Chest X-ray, PA view. Patient: 42 years old, sex F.
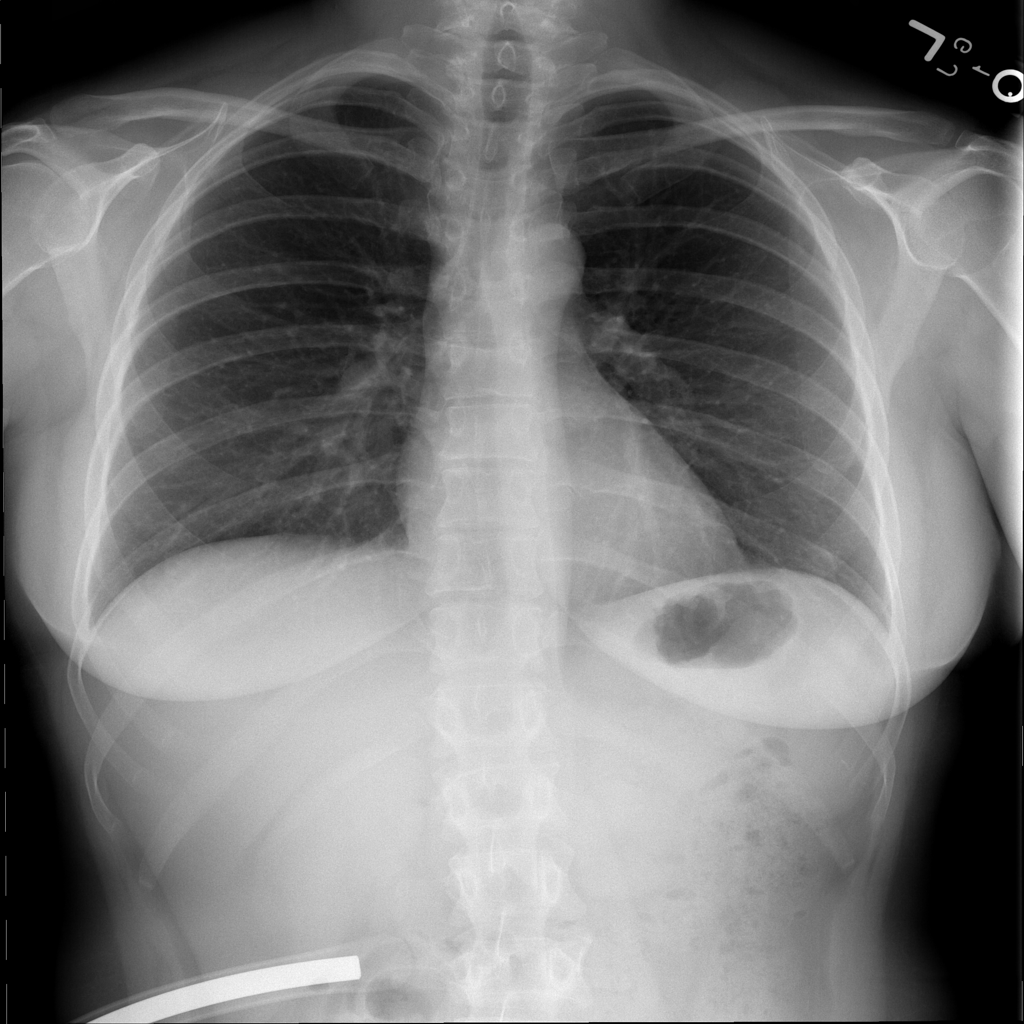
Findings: No Finding